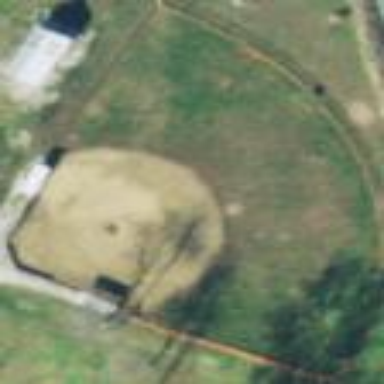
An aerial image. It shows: Baseball pitch for leisure land.